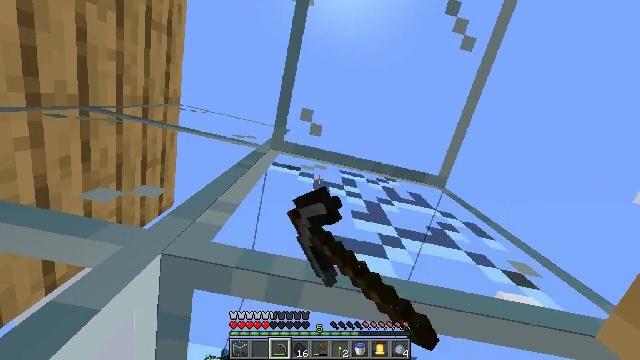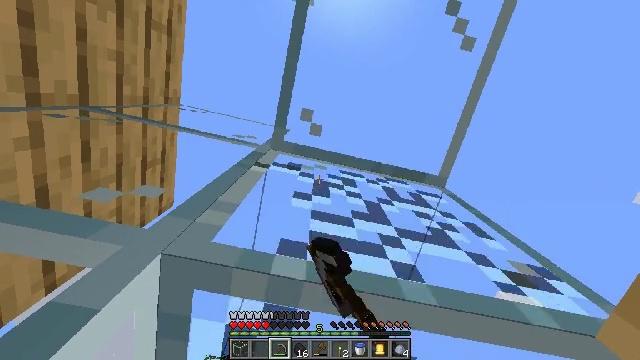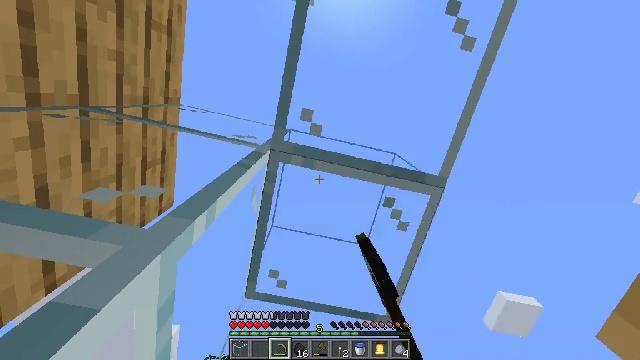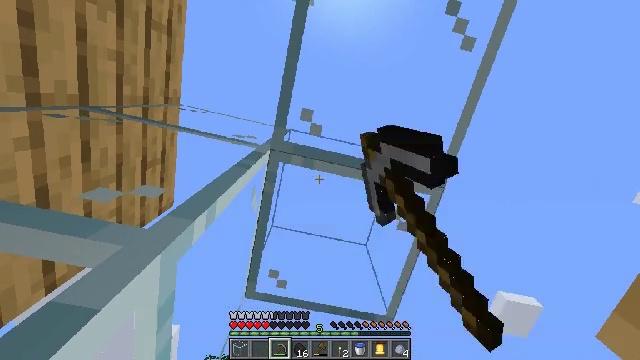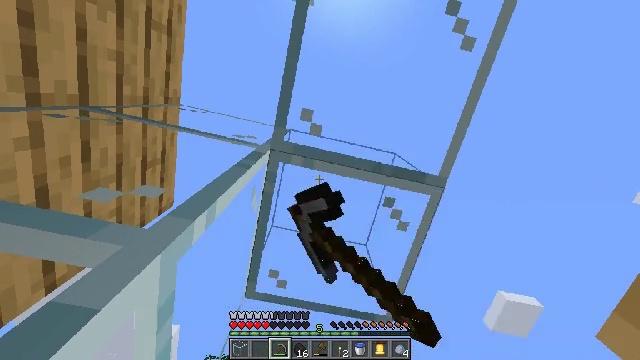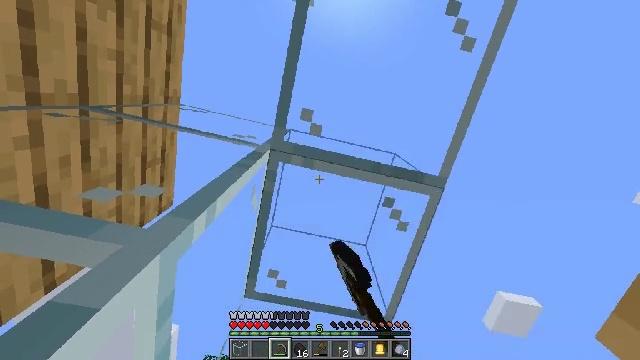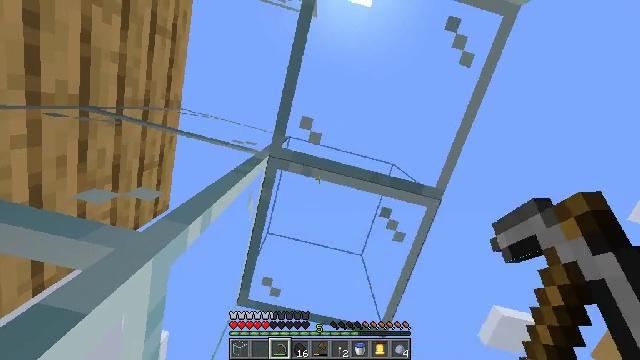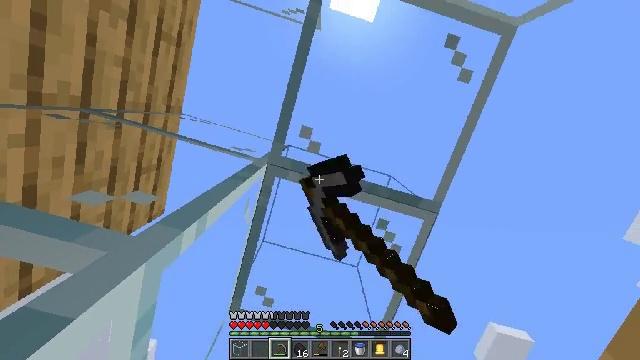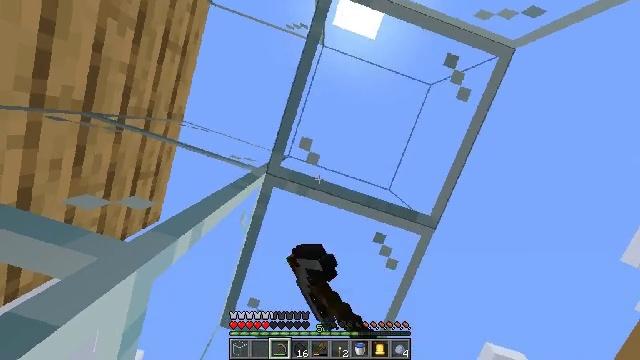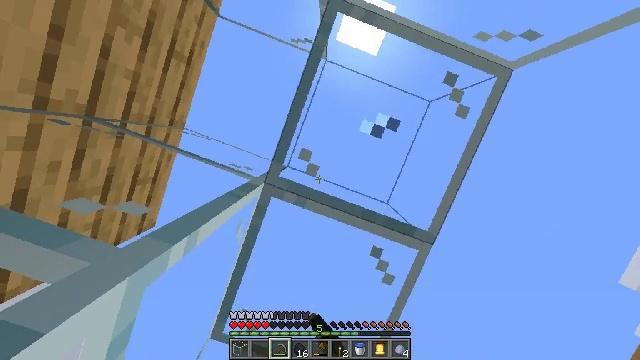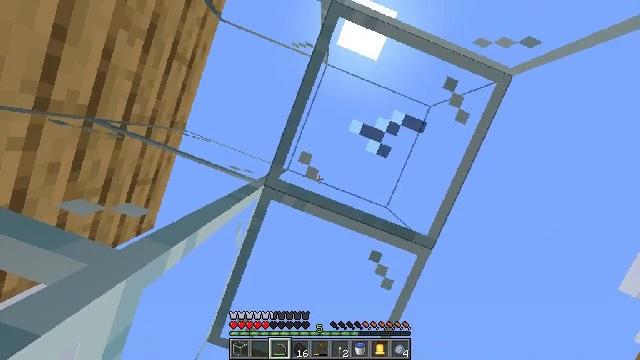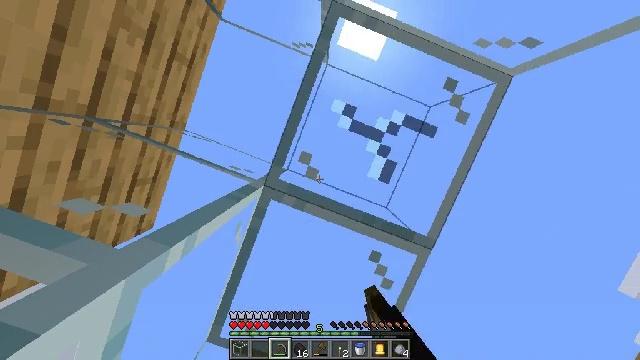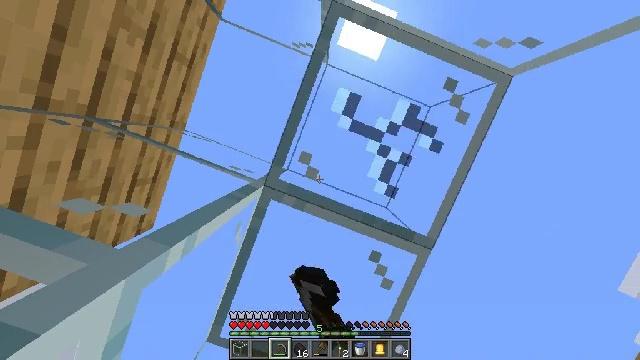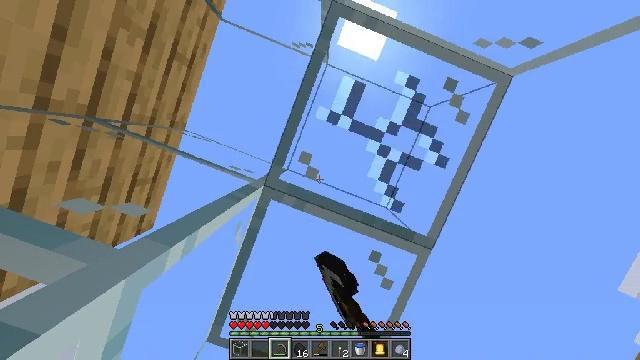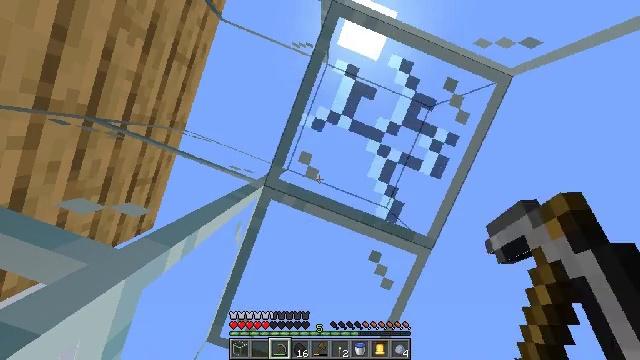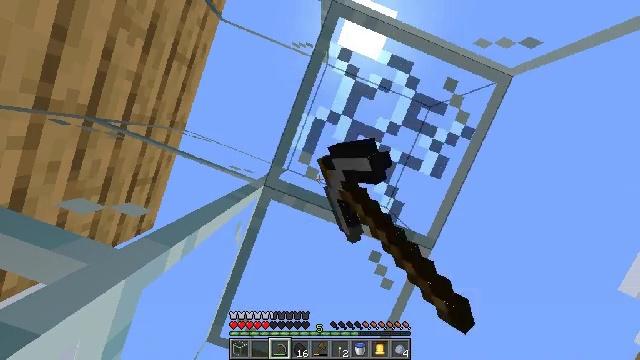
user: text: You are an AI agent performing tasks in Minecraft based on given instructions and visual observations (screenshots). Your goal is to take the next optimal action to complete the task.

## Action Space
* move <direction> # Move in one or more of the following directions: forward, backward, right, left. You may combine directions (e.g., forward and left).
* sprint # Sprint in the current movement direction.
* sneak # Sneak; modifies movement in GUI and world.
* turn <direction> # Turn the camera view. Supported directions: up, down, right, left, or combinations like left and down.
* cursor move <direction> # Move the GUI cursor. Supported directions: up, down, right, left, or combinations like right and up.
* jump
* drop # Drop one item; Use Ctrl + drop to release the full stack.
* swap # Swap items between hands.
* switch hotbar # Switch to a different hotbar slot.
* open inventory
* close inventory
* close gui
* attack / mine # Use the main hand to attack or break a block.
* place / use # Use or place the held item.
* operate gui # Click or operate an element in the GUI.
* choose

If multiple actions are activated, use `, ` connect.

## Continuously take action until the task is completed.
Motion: motion action
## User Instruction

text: Attack the glass to break it.
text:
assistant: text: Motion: attack / mine
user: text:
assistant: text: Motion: attack / mine
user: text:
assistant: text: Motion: attack / mine
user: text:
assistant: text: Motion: attack / mine
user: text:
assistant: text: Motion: attack / mine
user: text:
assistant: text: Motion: turn right and up, attack / mine
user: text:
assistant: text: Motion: turn right and up, attack / mine
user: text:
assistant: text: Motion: turn right and up, attack / mine
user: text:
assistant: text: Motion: turn right and up, attack / mine
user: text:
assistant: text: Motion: attack / mine
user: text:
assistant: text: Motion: attack / mine
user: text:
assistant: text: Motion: attack / mine
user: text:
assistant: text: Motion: attack / mine
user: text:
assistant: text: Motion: attack / mine
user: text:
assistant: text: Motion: attack / mine
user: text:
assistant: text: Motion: attack / mine
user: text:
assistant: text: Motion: attack / mine
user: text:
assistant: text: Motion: attack / mine
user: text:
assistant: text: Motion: turn down, attack / mine
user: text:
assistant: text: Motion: turn down, attack / mine
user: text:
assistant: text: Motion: turn down, attack / mine
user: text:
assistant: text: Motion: attack / mine
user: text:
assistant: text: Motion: attack / mine
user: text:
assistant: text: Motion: attack / mine
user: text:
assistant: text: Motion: attack / mine
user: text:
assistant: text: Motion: attack / mine
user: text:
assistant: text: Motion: attack / mine
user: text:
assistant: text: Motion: attack / mine
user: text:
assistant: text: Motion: attack / mine
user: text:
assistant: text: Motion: attack / mine